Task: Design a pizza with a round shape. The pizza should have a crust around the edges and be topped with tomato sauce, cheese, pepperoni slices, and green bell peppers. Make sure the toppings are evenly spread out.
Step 366:
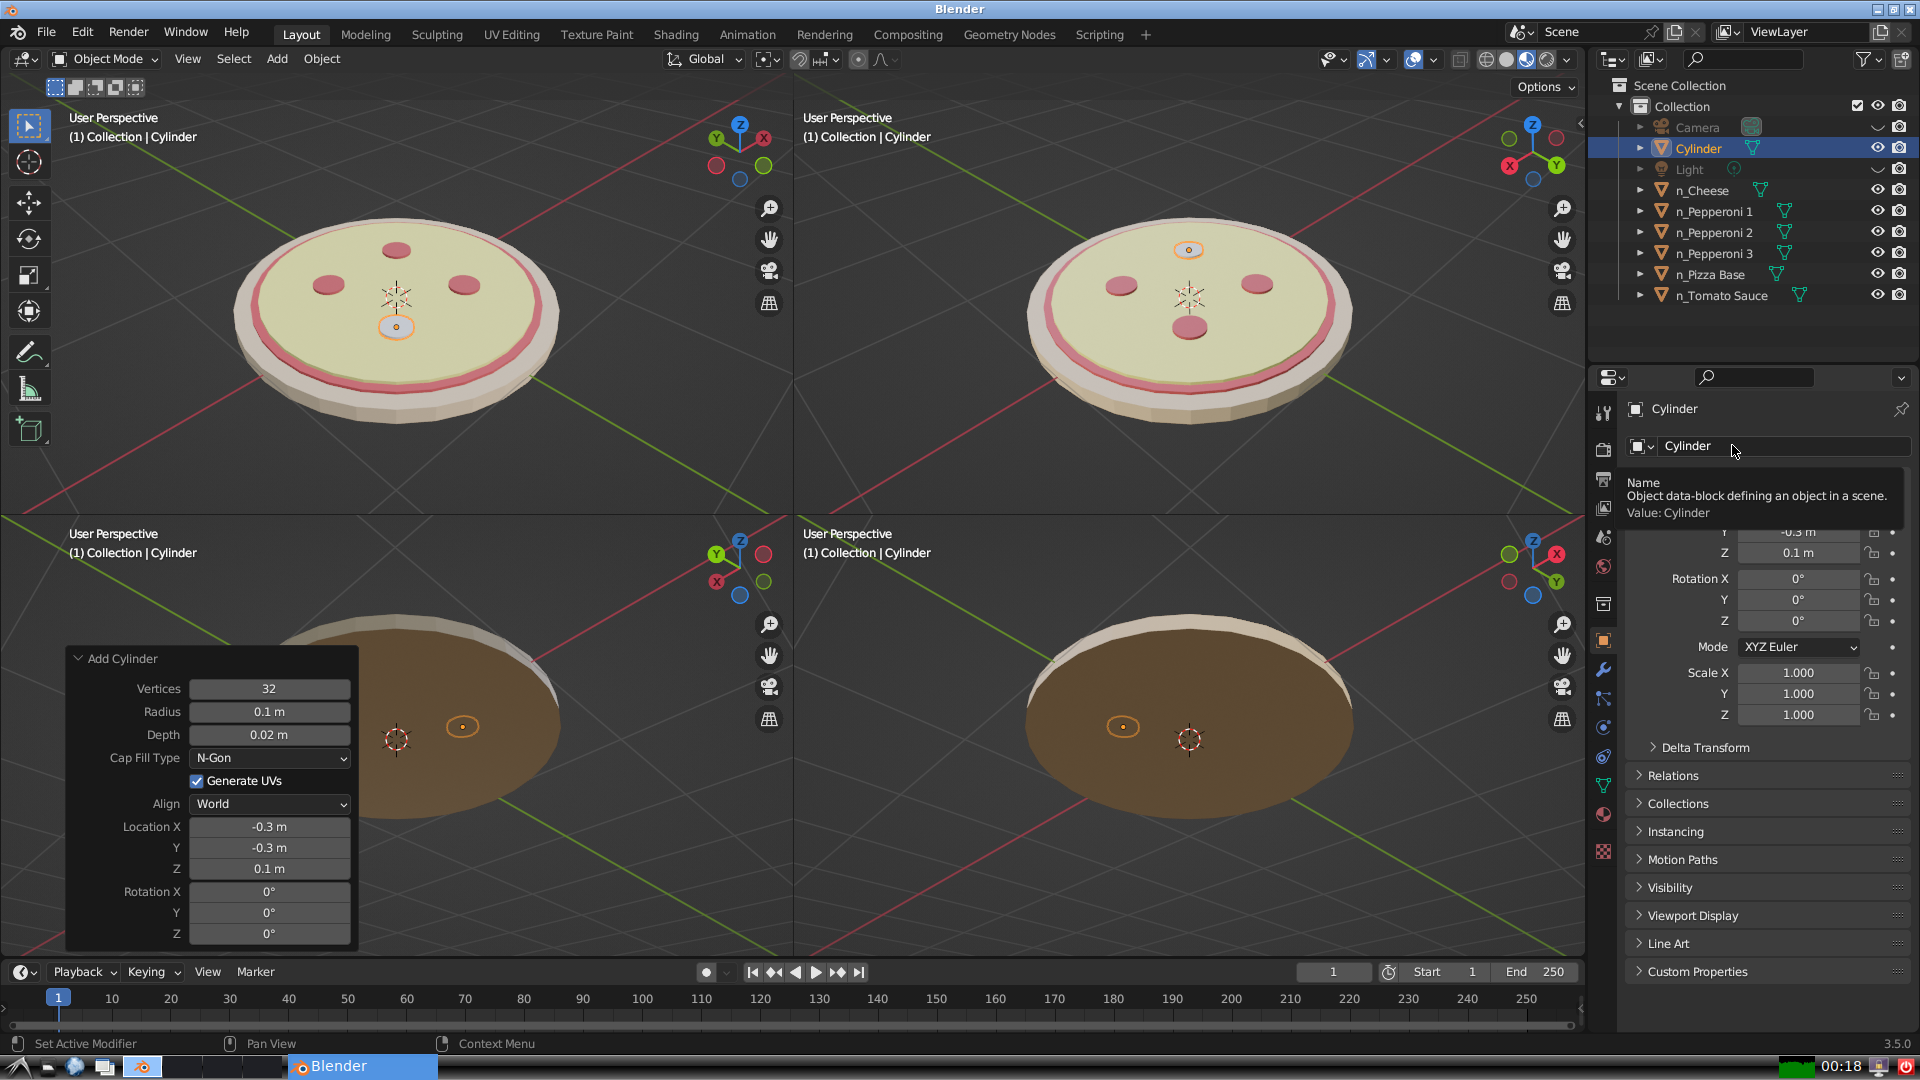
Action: click: no